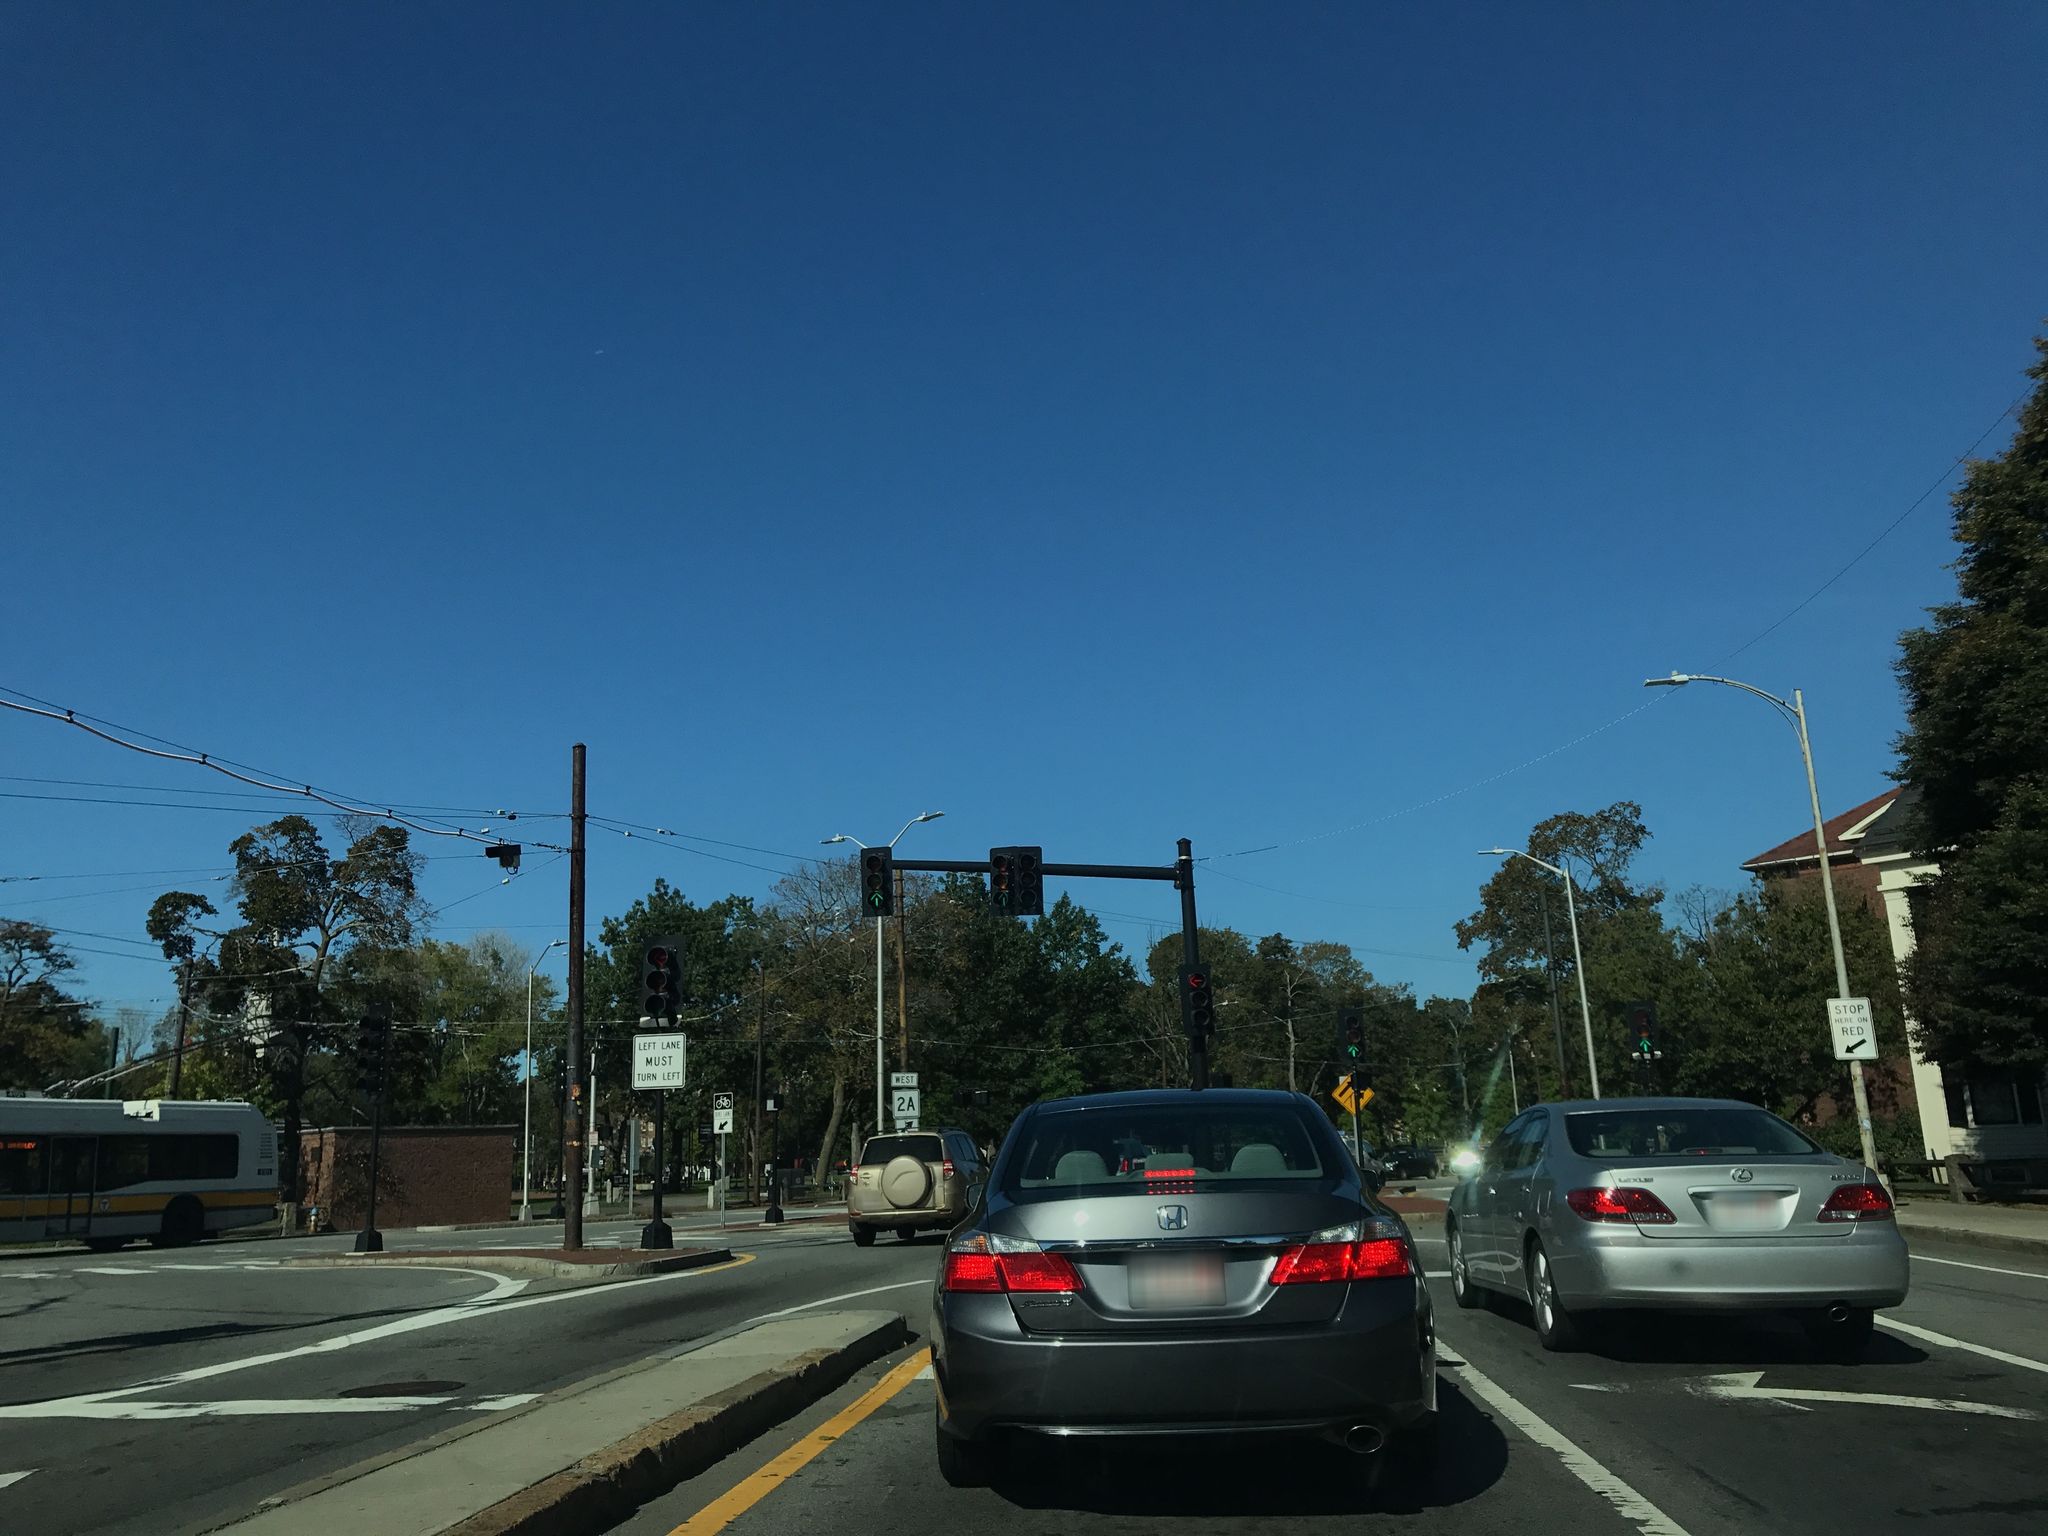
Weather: clear
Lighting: day
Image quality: good
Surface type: driving surface
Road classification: secondary
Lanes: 2
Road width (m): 21.3
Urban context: urban centre
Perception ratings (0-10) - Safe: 1.98, Lively: 4.52, Beautiful: 2.27, Boring: 3.7, Depressing: 4.57, Wealthy: 2.04